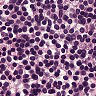
Metastatic tissue present: no